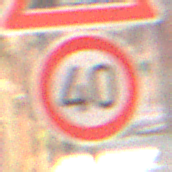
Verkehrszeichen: Geschwindigkeit40
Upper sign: Ufer
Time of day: Midday
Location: Outdoor (Urban)
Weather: Clear
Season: NotSpecified
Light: Natural